Question: I have a table of string resources :
'''
;WITH cte AS
(
SELECT 1 AS id , 'john' AS name, 10 AS age
UNION
SELECT 2 AS id , 'john' AS name, 10 AS age
UNION
SELECT 3 AS id , 'john' AS name, 12 AS age
UNION
SELECT 4 AS id , 'paul' AS name, 6 AS age
UNION
SELECT 5 AS id , 'paul ' AS name, 6 AS age
UNION
SELECT 6 AS id , 'paul different' AS name, 7 AS age
UNION
SELECT 7 AS id , 'ringo' AS name, 2 AS age
)
'''
So the name "john" has age of 10.
Later on , someone else also added "john" with age 10.
So I want to clean all duplicates.
But that's not the problem. Before I delete I want to see all duplicates.
So I did this :
'''
SELECT *
FROM (
SELECT ID,
name,
age,
ROW_NUMBER() OVER(PARTITION BY name, age ORDER BY id) AS rn
FROM cte
) a WHERE a.rn>1
ORDER BY
name,
age,
a.rn
'''
Result :

Which basically shows me duplicates. But I want to see also where 'rn=1' only if there's more version for the current value.
In other words : How can I enhance my query so :
- 'rn'
Desired result :
'''
ID name age rn
1 john 10 1
2 john 10 2
4 paul 6 1
5 paul 6 2
'''
<URL>
NB I know i can do it with rescanning the table for the same 'name' and 'age' . bUt I thought if there's more elegant way of doing it.
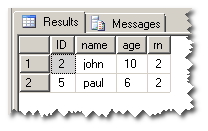
Answer: Use 'exists' operator to find the name which are 'duplicated'. Try this.
'''
;WITH cte AS
(
SELECT 1 AS id , 'john' AS name, 10 AS age
UNION
SELECT 2 AS id , 'john' AS name, 10 AS age
UNION
SELECT 3 AS id , 'john' AS name, 12 AS age
UNION
SELECT 4 AS id , 'paul' AS name, 6 AS age
UNION
SELECT 5 AS id , 'paul ' AS name, 6 AS age
UNION
SELECT 6 AS id , 'paul different' AS name, 7 AS age
UNION
SELECT 7 AS id , 'ringo' AS name, 2 AS age
)
, cte1
AS (SELECT ID,
name,
age,
Row_number() OVER(PARTITION BY name, age ORDER BY id) AS rn
FROM cte)
SELECT *
FROM cte1 a
WHERE EXISTS (SELECT 1
FROM cte1 b
WHERE a.name = b.name and a.age=b.age
AND b.rn > 1)
ORDER BY name, age, a.rn
'''
or use 'Inner Join'
'''
SELECT a.id,a.name,a.age
FROM cte1 a
JOIN cte1 b
ON a.name = b.name
AND a.age = b.age
AND b.rn > 1
ORDER BY a.name, a.age, a.rn
'''
Or To do it in single table scan use 'Dense_Rank' plus 'window function'
'''
;WITH cte AS
(
SELECT 1 AS id , 'john' AS name, 10 AS age
UNION
SELECT 2 AS id , 'john' AS name, 10 AS age
UNION
SELECT 3 AS id , 'john' AS name, 12 AS age
UNION
SELECT 4 AS id , 'paul' AS name, 6 AS age
UNION
SELECT 5 AS id , 'paul ' AS name, 6 AS age
UNION
SELECT 6 AS id , 'paul different' AS name, 7 AS age
UNION
SELECT 7 AS id , 'ringo' AS name, 2 AS age
)
, cte1
AS (SELECT ID,
name,
age,
count(age) over (partition by name,age) cnt,
dense_rank() OVER(PARTITION BY name ORDER BY age) AS rn
FROM cte)
SELECT *
FROM cte1
WHERE rn = 1
AND cnt > 1
'''